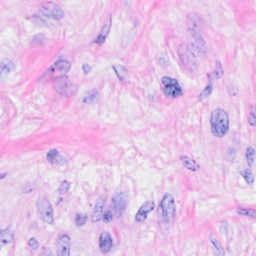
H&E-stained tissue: Breast